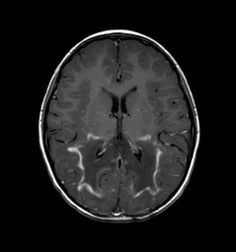
Label: notumor